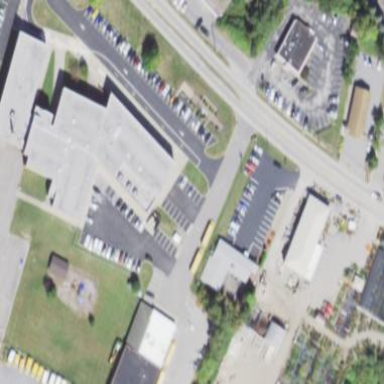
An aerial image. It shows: School building.